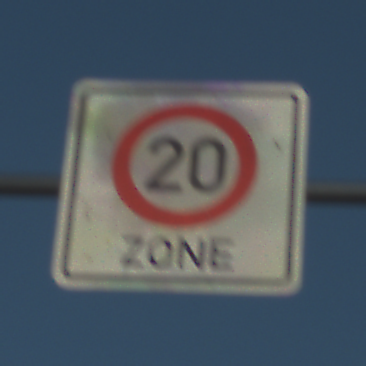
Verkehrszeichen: BeginnZone20
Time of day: MorningAfternoon
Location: Outdoor (Nature)
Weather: Clear
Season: NotSpecified
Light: Natural